Question: '''
SELECT A.agent_id
,event_time
,A.STATE
FROM (
SELECT DISTINCT a.agent_id
,event_time
,STATE
FROM AGENT_MRD_STATE_EVENTS A
WHERE event_time BETWEEN '2020-05-02 00:00:00'
AND '2020-05-02 23:59:59'
AND a.agent_id = 104
AND STATE = 'NOT_READY'
UNION ALL
SELECT DISTINCT agent_id
,event_time
,STATE
FROM AGENT_MRD_STATE_EVENTS A
WHERE event_time BETWEEN '2020-05-02 00:00:00'
AND '2020-05-02 23:59:59'
AND agent_id = 104
AND STATE = 'LOGOUT'
) A
ORDER BY A.event_time
'''
Is there any way I can make 1st "'NOT_Ready'" and every other "'NOT_READY'" state which comes after "'LOGOUT'" State state as "'LOGIN'.
There are no "'LOGIN'" states in the table.
When the agent login the 1st 'trigger' is fired of "'NOT_Ready'" which is considered to be a "'LOGIN'".
The 1st trigger of "'NOT_READY'" & every other "'NOT_READY'" 'trigger' which comes after "'LOGOUT'" needs to be changed by hard-coding to "'LOGIN'"

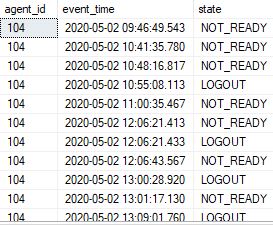
Answer: This can be done with window functions that can look forwards and back on the rows within the defined window partition:
'''
Select
A.agent_id,
A.event_time,
A.state,
case when lag(A.state,1,'LOGOUT') over (partition by A.agent_id
order by a.event_time
) = 'LOGOUT'
then 'LOGIN'
else A.state
end as NewState
from
(SELECT DISTINCT
a.agent_id,
event_time,
state
FROM AGENT_MRD_STATE_EVENTS A
WHERE event_time BETWEEN '2020-05-02 00:00:00' AND '2020-05-02 23:59:59'
AND a.agent_id = 104
AND state = 'NOT_READY'
Union All
SELECT DISTINCT
agent_id,
event_time,
state
FROM AGENT_MRD_STATE_EVENTS A
WHERE event_time between '2020-05-02 00:00:00' and '2020-05-02 23:59:59'
AND agent_id = 104
AND state = 'LOGOUT'
)A
Order by A.event_time
'''